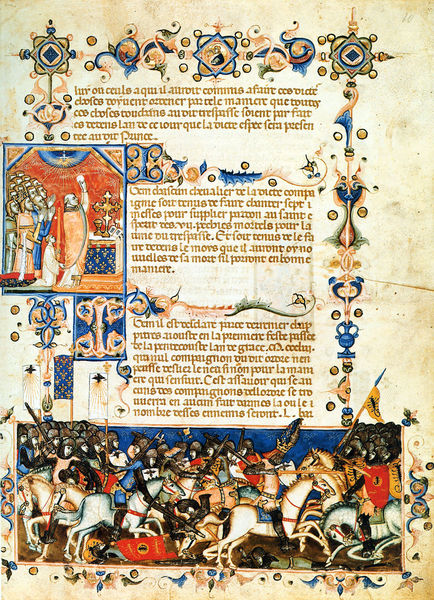
Titel: Die Statuten vom Orden des Heiligen Geistes des Ludwig von Tarent. Paris, Bibliothèque Nationale de France, MS. FR. 4274
Künstler: Christoforo Orimina
Institution: Paris, Bibliothèque Nationale
Schlagwörter: blau, gott, gelb, bunt, rot, kirche, pferde, reiter, schrift, krieg, schlacht, könig, schild, kreuz, buchstaben, kreise, helm, gebet, ritter, latein, kalligraphie